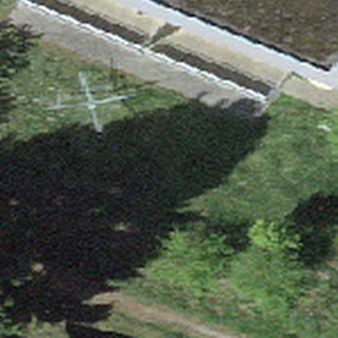
Label: other